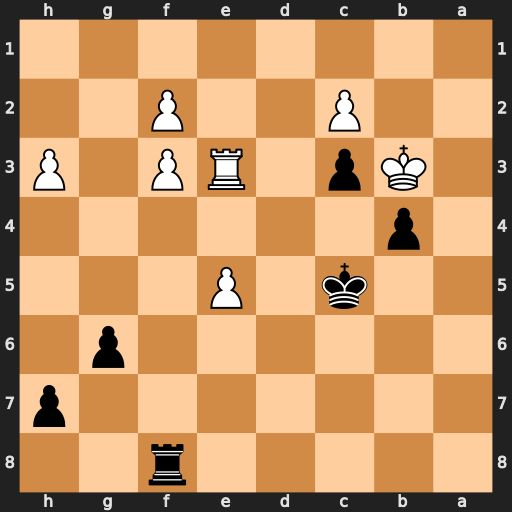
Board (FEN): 5r2/7p/6p1/2k1P3/1p6/1Kp1RP1P/2P2P2/8
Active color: b
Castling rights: -
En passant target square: -
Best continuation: Ra8 Rxc3+ bxc3